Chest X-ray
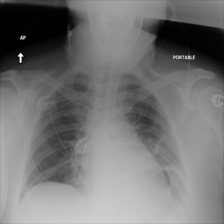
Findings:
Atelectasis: negative
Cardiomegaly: negative
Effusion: negative
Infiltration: negative
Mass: negative
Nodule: negative
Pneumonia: negative
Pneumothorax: negative
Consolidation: negative
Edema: negative
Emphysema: negative
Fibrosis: negative
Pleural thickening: negative
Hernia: negative